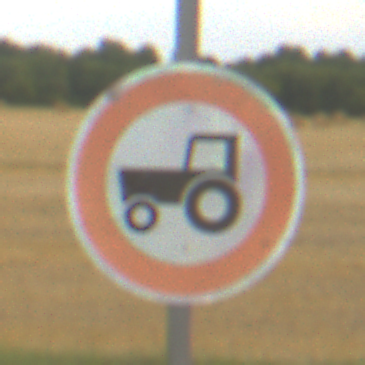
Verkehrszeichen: VerbotKraftfahrzeugeZuegeNichtSchneller25
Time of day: SunriseSunset
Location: Outdoor (RoadRail)
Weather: PartlyCloudy
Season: NotSpecified
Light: Natural